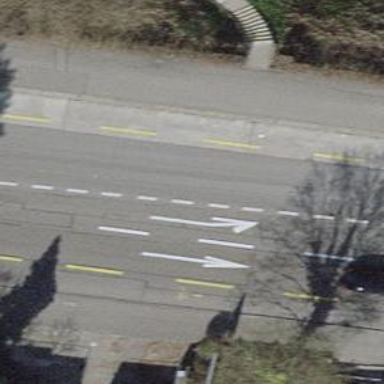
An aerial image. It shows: Primary highway with asphalt surface. There are sidewalks on both sides and designated lane for cyclists.